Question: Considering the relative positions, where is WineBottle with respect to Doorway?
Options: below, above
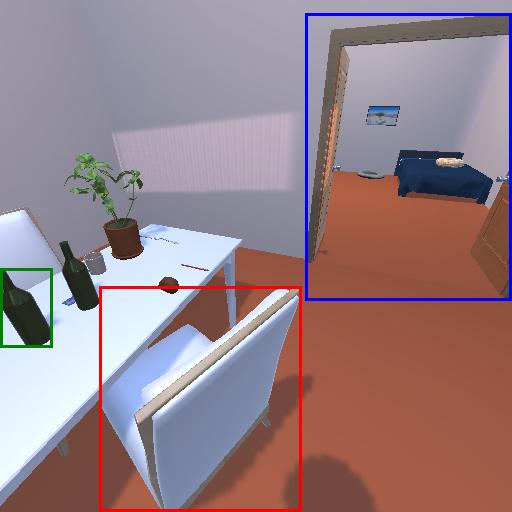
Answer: below